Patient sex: F
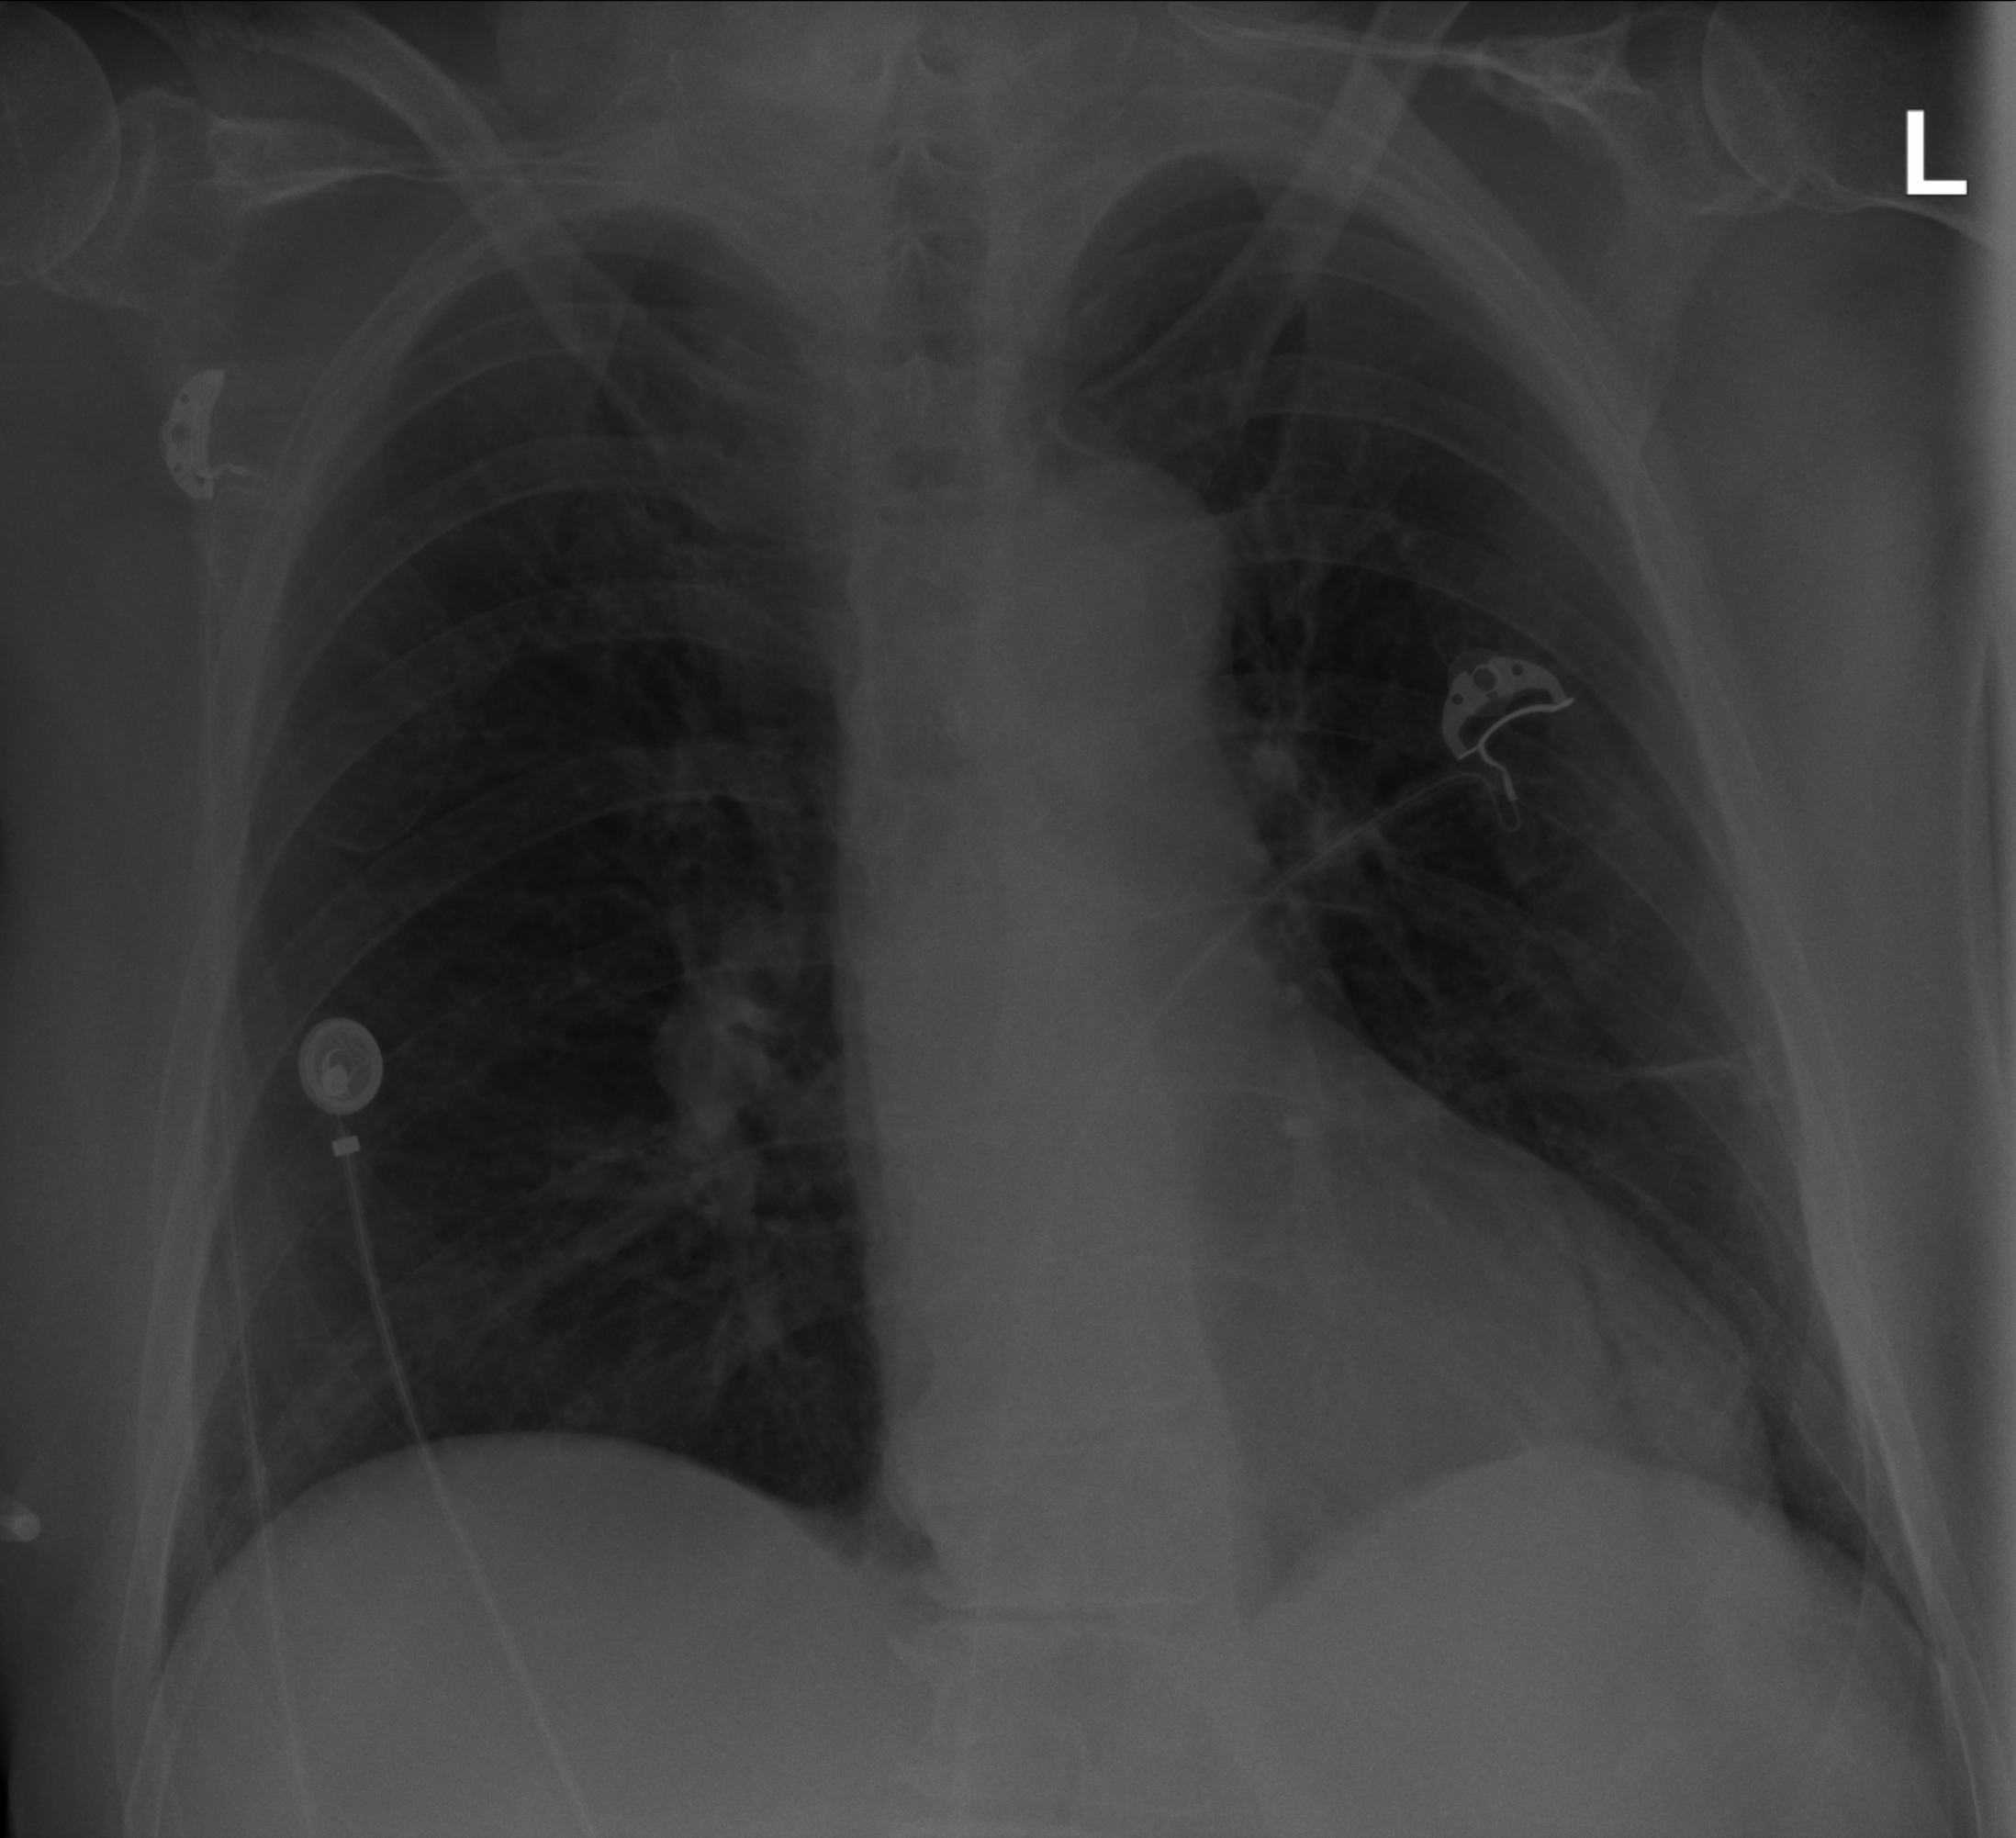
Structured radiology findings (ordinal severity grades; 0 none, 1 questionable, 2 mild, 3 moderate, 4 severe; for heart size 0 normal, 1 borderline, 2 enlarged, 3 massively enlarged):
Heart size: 0
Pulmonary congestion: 0
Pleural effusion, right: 0
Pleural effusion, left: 0
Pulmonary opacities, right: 0
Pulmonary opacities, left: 0
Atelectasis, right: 2
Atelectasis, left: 2